Question: I am trying to display records with Images. I carefully named each image (1.png, 2.png, etc.) and placed them in the root folder. It should represent PRIMARY KEY of the record that I want to display.
Here is the code:
'''
while($row = mysql_fetch_array($result))
{
echo "<tr>";
echo "<td>" . $row['DeptNo'] . "</td>";
echo "<td>" . $row['DeptName'] . "</td>";
echo "<td>" . $row['Location'] . "</td>";
echo '<td><img src="'. $row['DeptNo']. '.png' . '"></td></tr>';
echo "</tr>";
}
echo "</table>";
'''
However, when I run it the images are not displayed. Where did I go wrong?

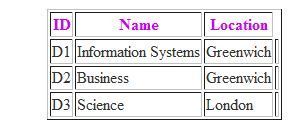
Answer: Your table says the ID is 'Dn', and not 'n' (where 'n' is the number), but your images say 'n.png'.